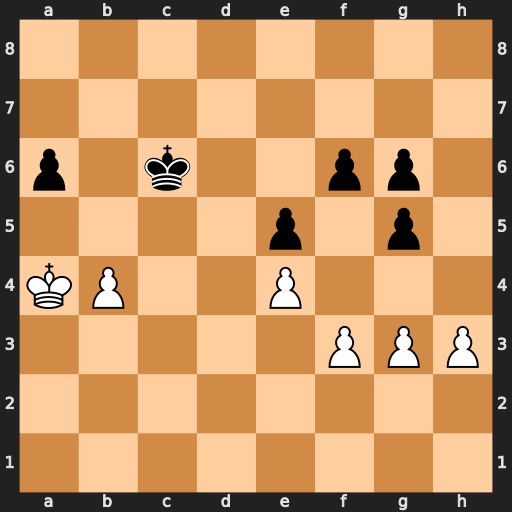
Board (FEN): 8/8/p1k2pp1/4p1p1/KP2P3/5PPP/8/8
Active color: w
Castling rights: -
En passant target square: -
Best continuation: Ka5 Kb7 b5